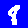
Digit: 8